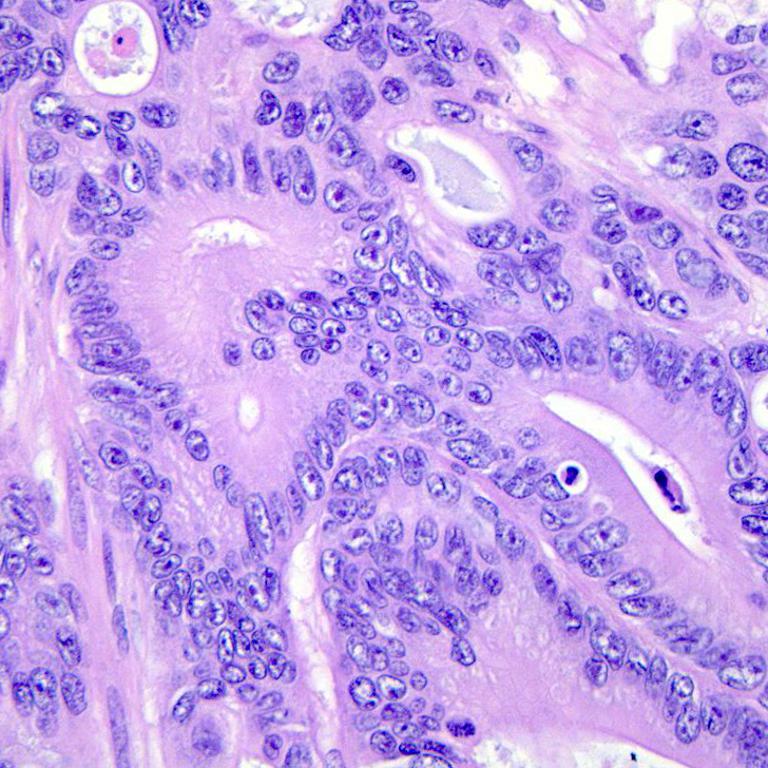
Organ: colon
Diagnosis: adenocarcinomas